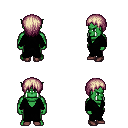
a pixel art fantasy rpg character, male body template, orc, green skin, black robe, teal pants, white blonde plain hairstyle, maroon shoes, four views (front, back, left, right), 2x2 character sprite sheet, small pixel art, hard edges, no anti-aliasing